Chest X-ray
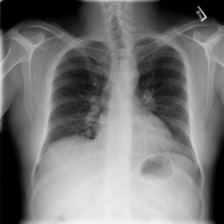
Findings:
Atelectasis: positive
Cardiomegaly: negative
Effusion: negative
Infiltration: negative
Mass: negative
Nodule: negative
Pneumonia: negative
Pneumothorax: negative
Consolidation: negative
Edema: negative
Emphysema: negative
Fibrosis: positive
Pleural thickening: negative
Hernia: negative